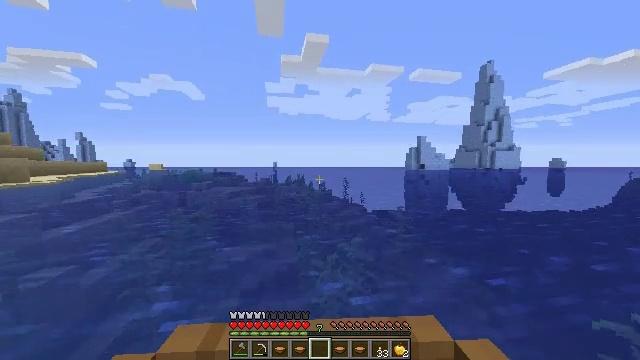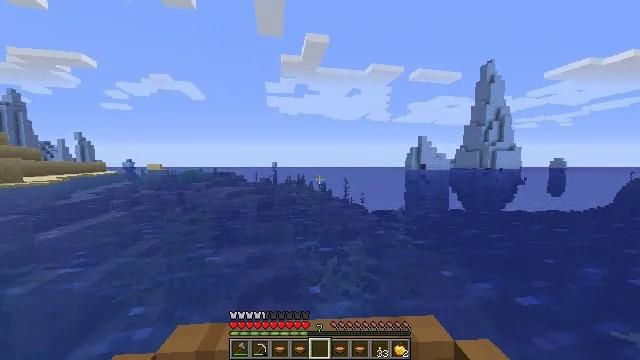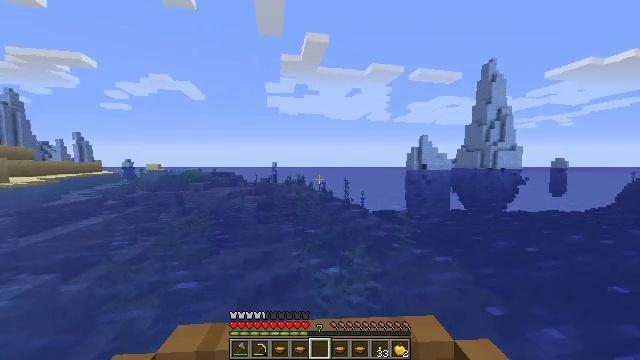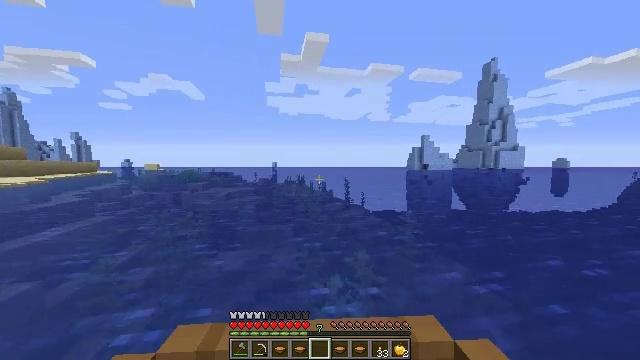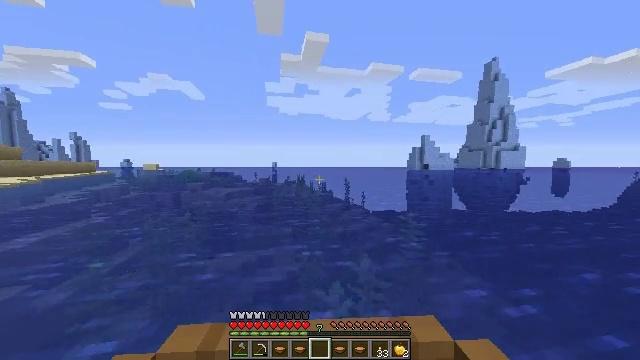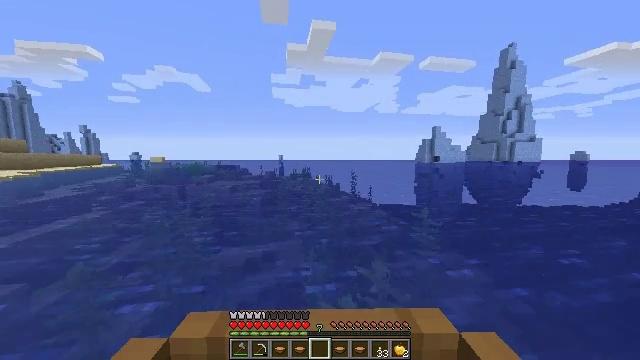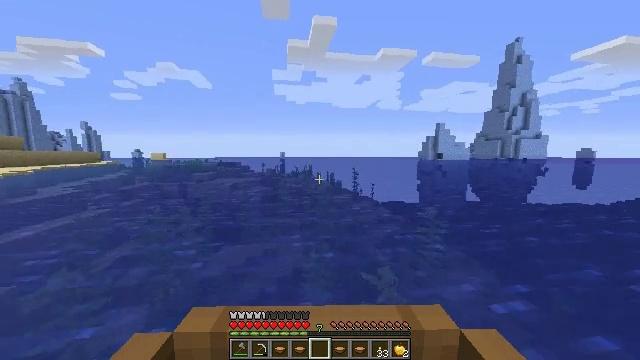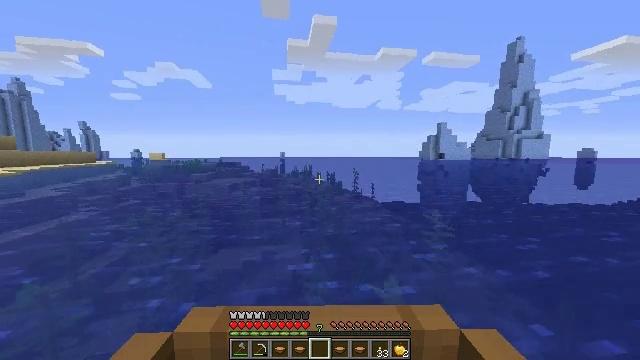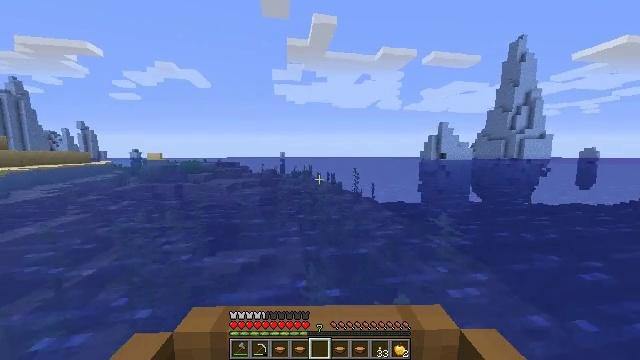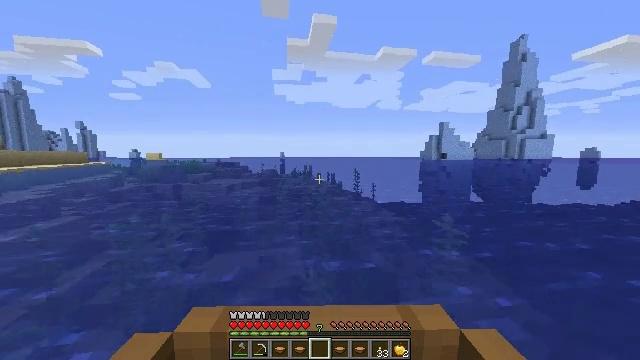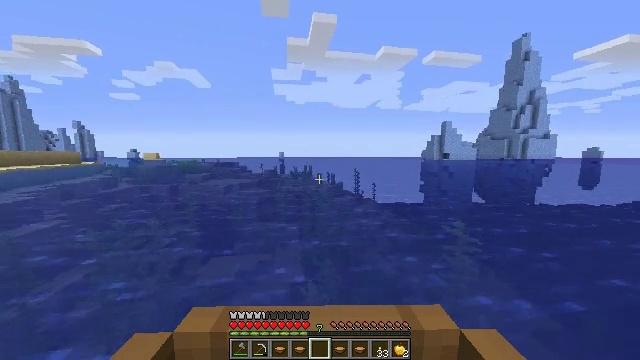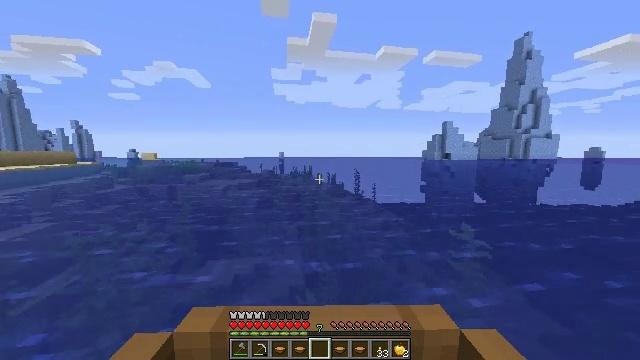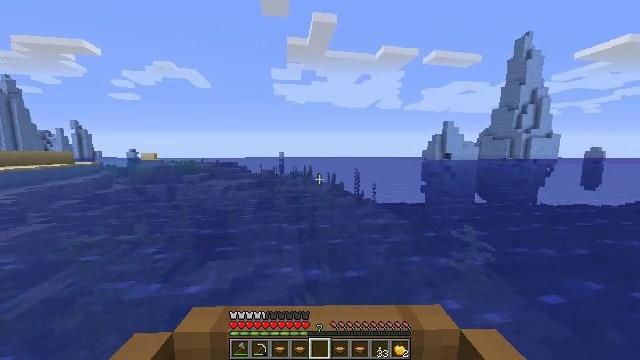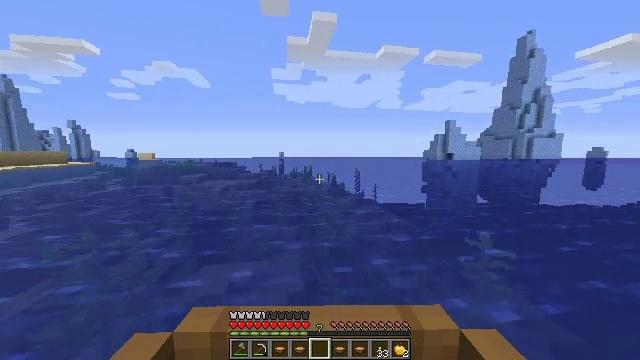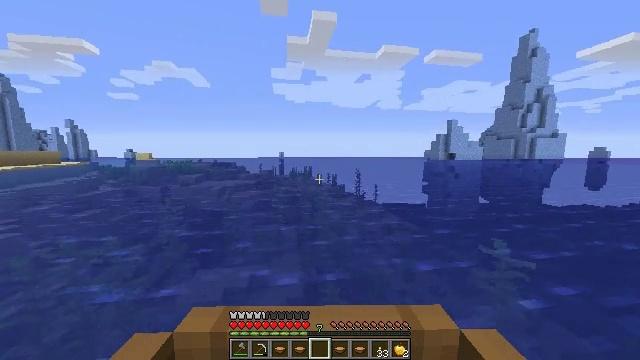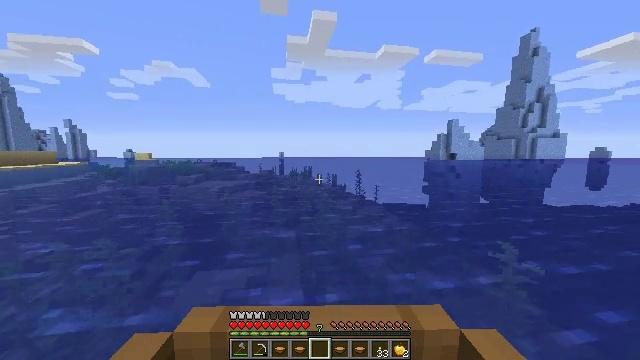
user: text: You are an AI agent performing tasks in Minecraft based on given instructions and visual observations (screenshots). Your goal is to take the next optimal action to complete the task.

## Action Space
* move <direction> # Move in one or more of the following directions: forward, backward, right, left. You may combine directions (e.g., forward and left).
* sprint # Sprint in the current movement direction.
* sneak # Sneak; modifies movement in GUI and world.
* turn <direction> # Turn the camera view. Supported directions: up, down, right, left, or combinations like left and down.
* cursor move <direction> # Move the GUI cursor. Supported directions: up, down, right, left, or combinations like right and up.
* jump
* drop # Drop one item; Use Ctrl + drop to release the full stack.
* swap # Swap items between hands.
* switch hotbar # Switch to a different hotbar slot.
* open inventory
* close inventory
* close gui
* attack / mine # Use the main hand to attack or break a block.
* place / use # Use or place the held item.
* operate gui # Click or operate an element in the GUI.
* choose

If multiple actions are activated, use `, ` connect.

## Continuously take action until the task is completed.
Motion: motion action
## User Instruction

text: Remove a mushroom stew from the inventory.
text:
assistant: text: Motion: move forward, sprint
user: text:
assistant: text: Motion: move forward, sprint
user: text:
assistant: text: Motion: move forward, sprint
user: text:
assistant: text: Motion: move forward, sprint
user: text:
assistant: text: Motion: move forward, sprint, turn left and down
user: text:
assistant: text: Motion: move forward, sprint
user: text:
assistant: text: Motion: move forward, sprint
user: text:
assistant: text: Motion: move forward, sprint
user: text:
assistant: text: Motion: move forward, sprint
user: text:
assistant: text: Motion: move forward, sprint
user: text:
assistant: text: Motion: move forward, sprint
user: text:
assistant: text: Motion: move forward, sprint
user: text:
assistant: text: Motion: move forward, sprint
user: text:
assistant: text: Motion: move forward, sprint
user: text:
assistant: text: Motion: move forward, sprint
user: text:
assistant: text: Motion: move forward, sprint
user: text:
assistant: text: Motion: move forward, sprint
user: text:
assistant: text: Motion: move forward, sprint
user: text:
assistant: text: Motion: move forward, sprint
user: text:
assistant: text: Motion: move forward, sprint
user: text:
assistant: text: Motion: move forward, sprint
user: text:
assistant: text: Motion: move forward
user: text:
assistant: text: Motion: move forward
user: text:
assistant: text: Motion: move forward
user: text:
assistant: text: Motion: move forward
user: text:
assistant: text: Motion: move forward
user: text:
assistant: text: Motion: move forward
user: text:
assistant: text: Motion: move forward
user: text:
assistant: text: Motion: move forward
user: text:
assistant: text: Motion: move forward